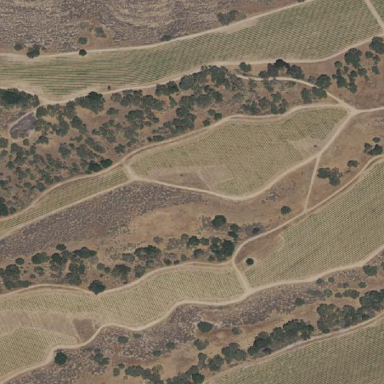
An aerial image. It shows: Unique farmland featuring vineyard where grapes are grown.